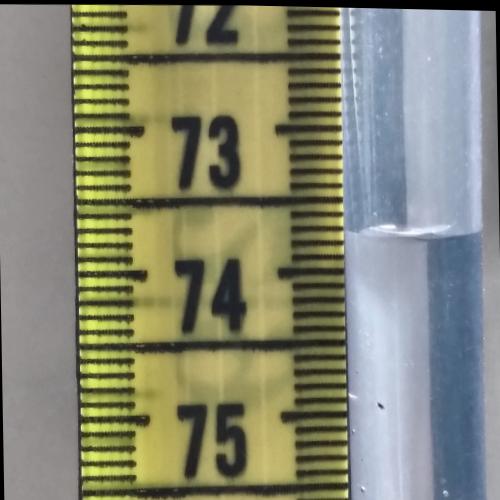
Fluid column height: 73.7 cm